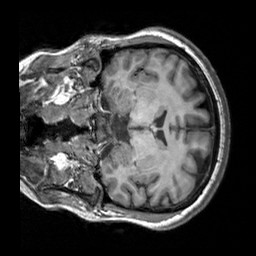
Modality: T1w
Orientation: coronal
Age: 34
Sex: female
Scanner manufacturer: siemens
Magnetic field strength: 3 T
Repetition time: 2.3 s
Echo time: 0.00303 s